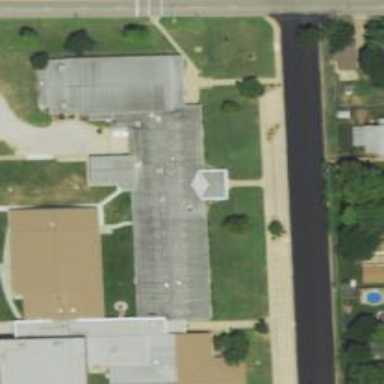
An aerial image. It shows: School.